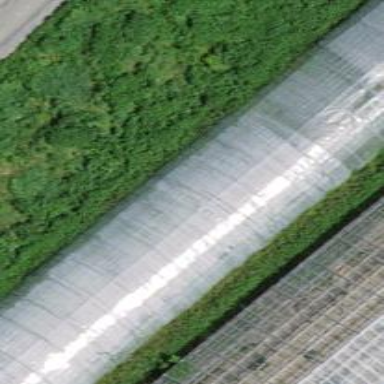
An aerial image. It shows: Greenhouse.